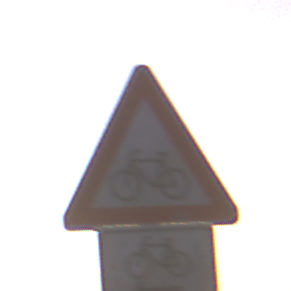
Verkehrszeichen: RadverkehrRechts
Zusatzzeichen unten: RichtungsangabeDurchPfeile9
Umgebung: Outdoor, RoadRail
Tageszeit: Dawn
Wetter: Clear
Licht: Natural
Jahreszeit: NotSpecified
Kontrast: LowContrast